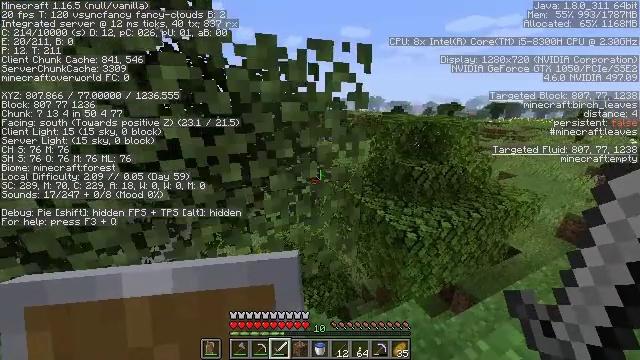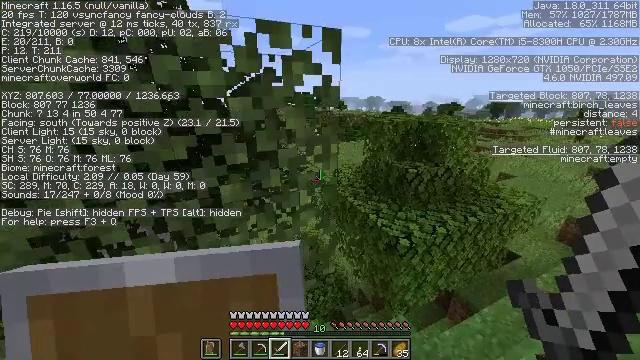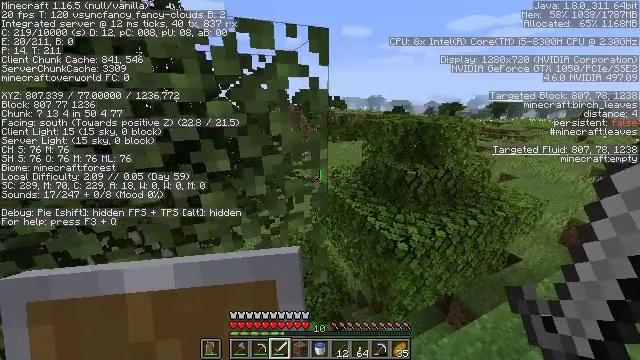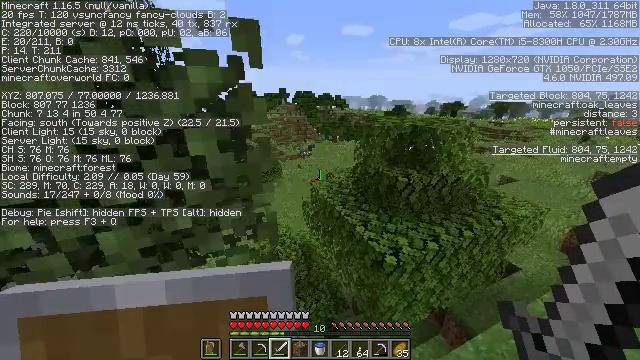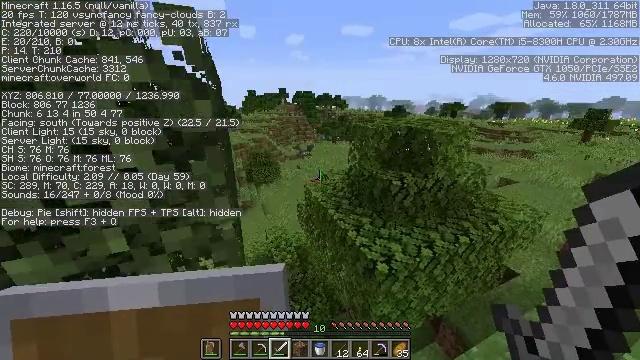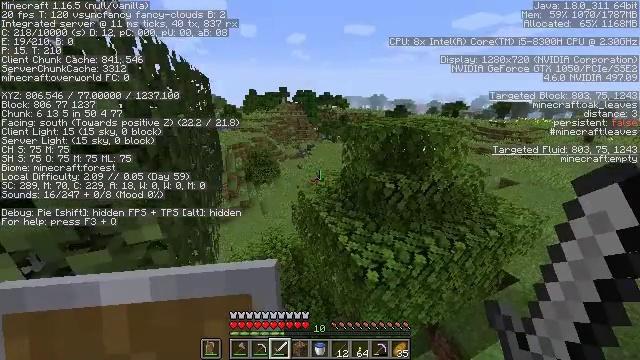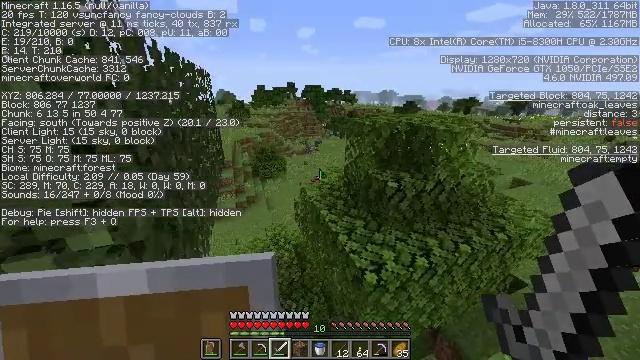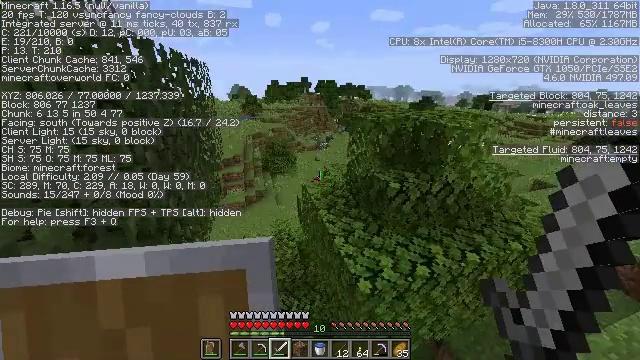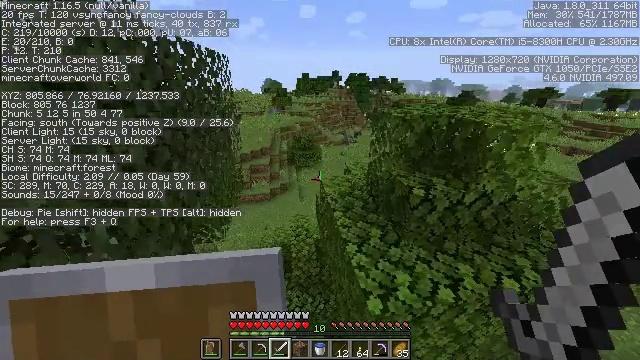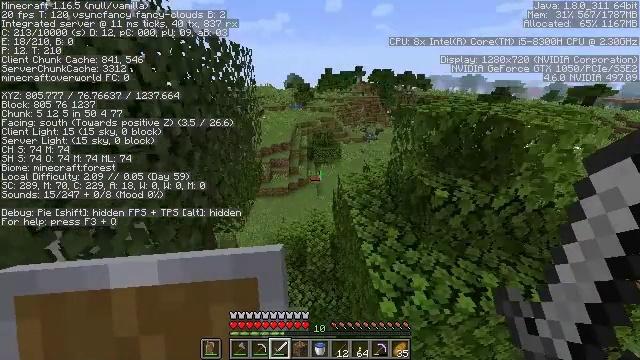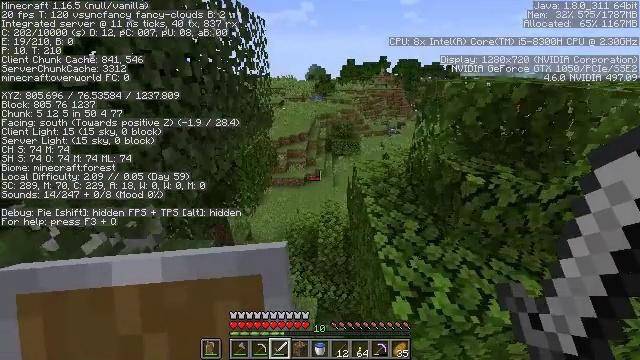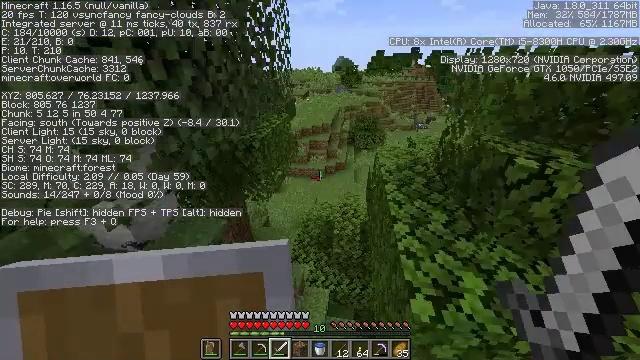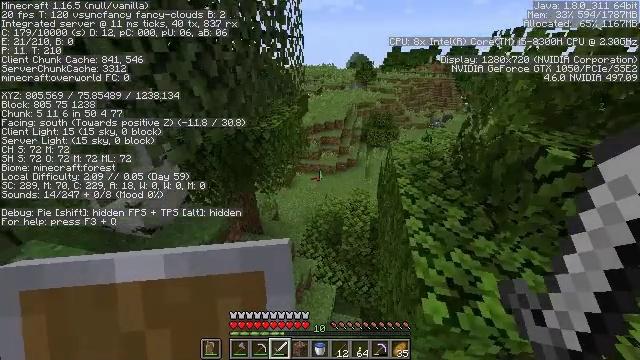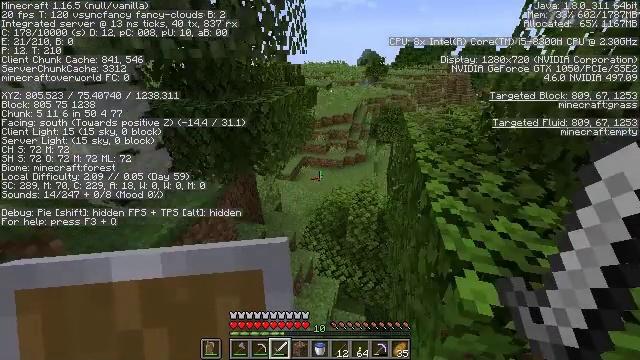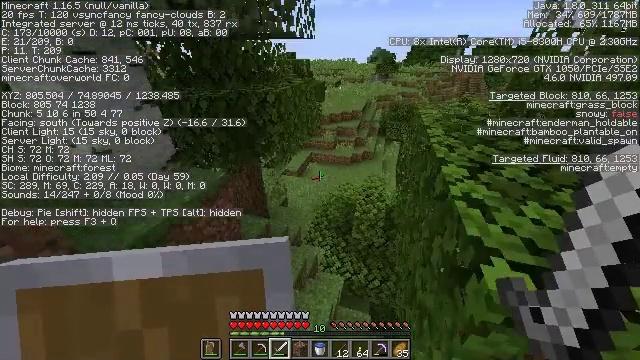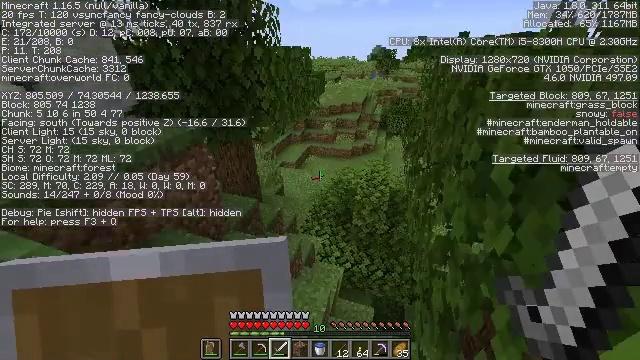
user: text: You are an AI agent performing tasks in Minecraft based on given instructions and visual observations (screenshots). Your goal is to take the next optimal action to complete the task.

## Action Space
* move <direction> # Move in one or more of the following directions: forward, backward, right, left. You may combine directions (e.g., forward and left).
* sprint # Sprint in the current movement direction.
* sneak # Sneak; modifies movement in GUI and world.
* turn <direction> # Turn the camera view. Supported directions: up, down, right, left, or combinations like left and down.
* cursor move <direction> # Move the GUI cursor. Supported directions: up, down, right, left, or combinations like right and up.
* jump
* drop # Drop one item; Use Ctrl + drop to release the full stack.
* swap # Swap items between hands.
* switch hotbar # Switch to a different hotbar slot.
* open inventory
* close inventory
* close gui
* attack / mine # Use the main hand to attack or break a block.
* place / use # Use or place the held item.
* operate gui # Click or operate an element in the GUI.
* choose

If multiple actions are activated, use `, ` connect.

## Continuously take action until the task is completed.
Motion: motion action
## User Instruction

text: Collect the yellow bed from its place.
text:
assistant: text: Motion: move forward and move right
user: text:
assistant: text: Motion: move forward and move right, sprint
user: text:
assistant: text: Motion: move forward and move right, sprint
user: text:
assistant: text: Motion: move forward and move right, sprint
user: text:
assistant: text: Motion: move forward and move right, sprint
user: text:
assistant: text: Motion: move forward and move right, sprint, turn left and down
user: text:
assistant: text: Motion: move forward and move right, sprint, turn left and down
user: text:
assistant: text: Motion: move forward, sprint, turn left and down
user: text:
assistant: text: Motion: move forward, sprint, turn left and down
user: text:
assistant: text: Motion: move forward, sprint, turn left and down
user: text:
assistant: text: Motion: move forward, sprint, turn left and down
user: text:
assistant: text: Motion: move forward, turn left
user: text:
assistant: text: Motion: move forward, turn left
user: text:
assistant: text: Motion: move forward and move left, turn left
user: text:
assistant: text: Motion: move forward and move left, sprint
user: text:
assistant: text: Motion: move forward and move left, sprint
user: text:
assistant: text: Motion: move forward, sprint
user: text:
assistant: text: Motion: move forward, sprint
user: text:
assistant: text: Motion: move forward, sprint
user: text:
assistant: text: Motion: move forward, sprint
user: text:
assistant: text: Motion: move forward, sprint, turn left
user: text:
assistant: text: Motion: move forward, sprint
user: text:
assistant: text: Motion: move forward, sprint
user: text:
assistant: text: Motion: move forward and move left
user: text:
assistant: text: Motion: move forward and move left
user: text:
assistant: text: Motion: move forward and move left, sprint
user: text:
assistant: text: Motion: move forward and move left, sprint
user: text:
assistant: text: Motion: move forward, sprint
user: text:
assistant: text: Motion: move forward, sprint
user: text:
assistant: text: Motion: move forward, sprint